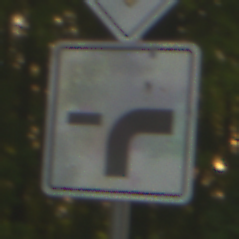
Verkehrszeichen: VerlaufVorfahrtsstrasse9
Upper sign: Vorfahrtsstrasse
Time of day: SunriseSunset
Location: Outdoor (RoadRail)
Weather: Clear
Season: NotSpecified
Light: Natural